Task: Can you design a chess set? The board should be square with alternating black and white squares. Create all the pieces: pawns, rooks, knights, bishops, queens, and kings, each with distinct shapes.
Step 4542:
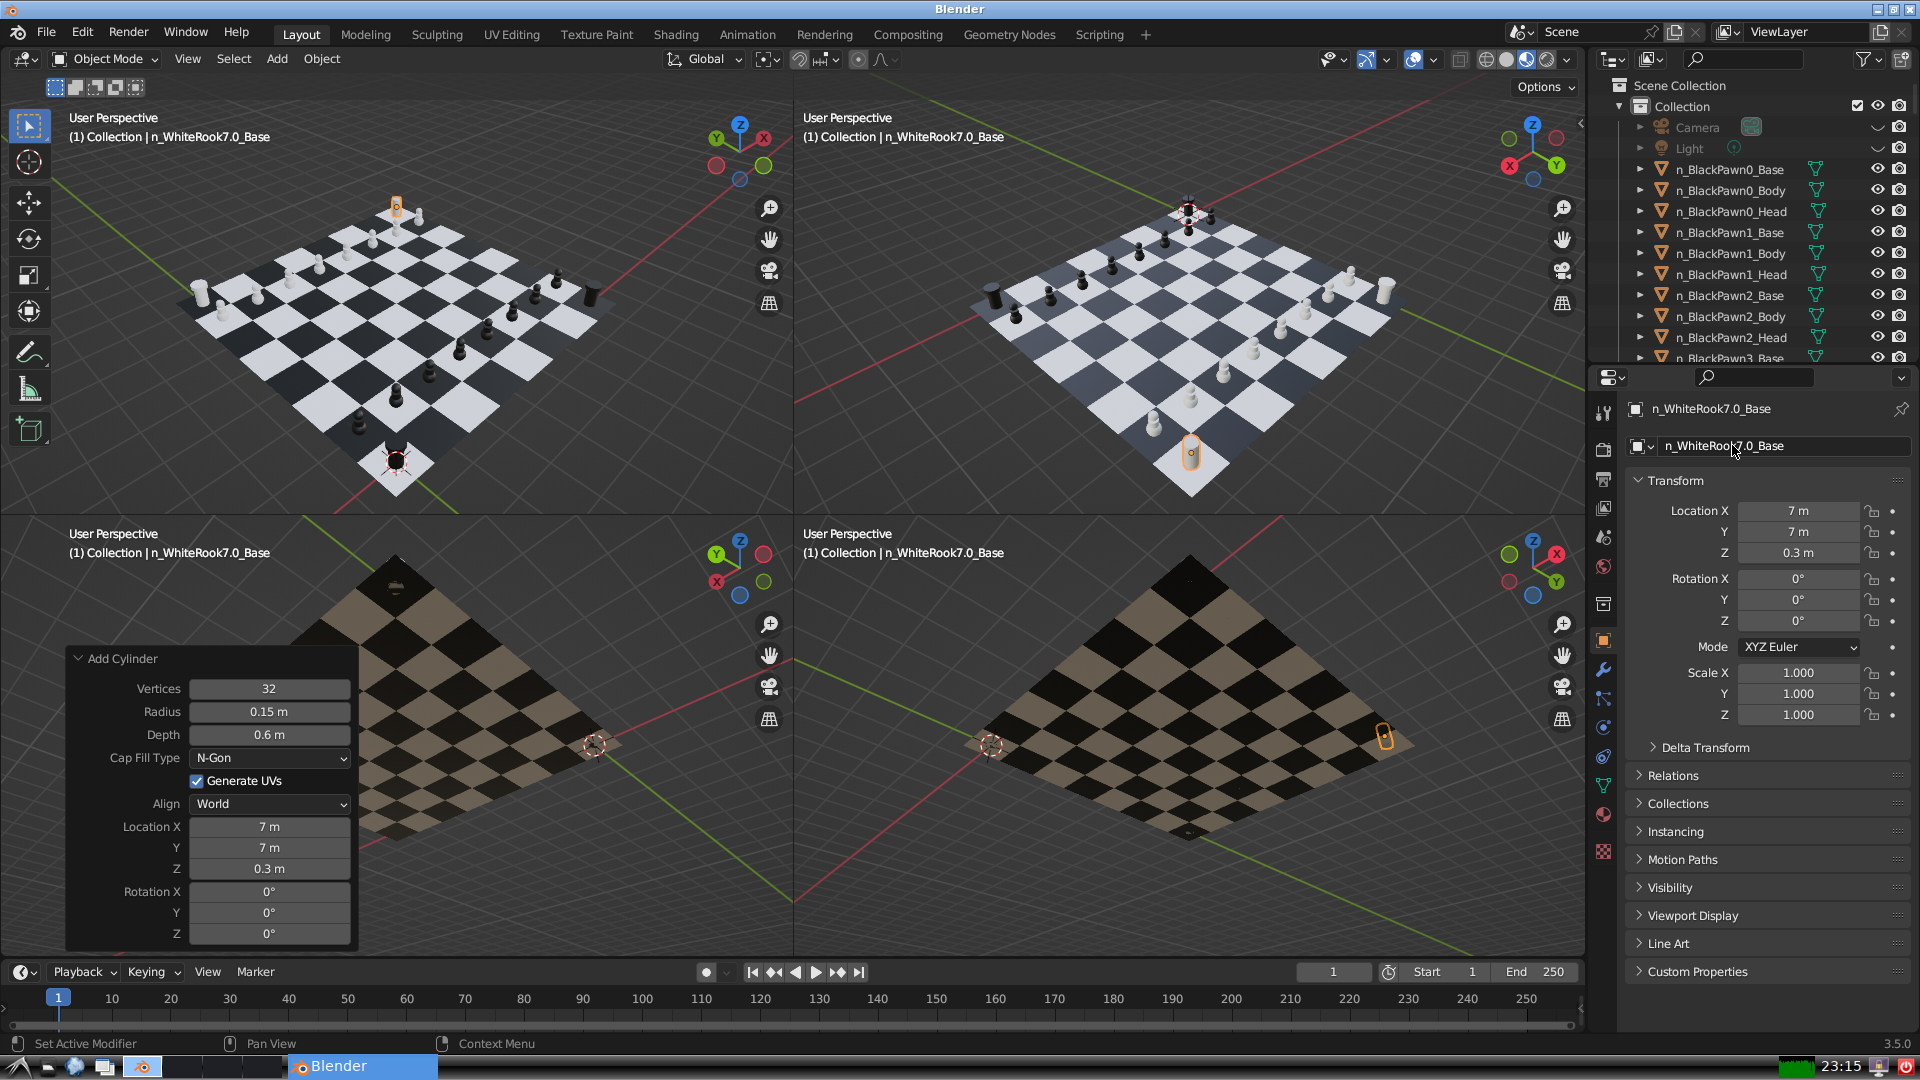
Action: {"mouse_move": [1603, 815]}